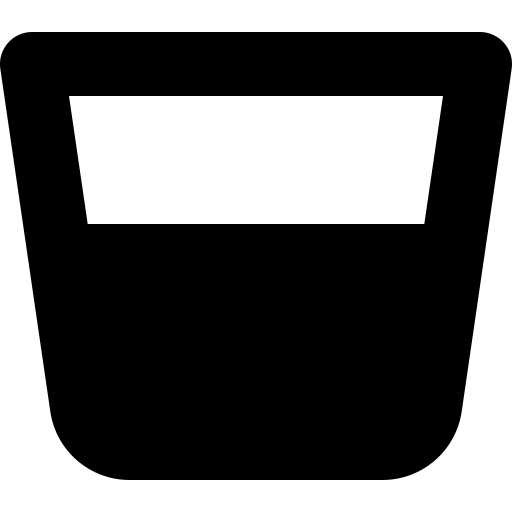
Tags: icon, FontAwesome, fa-icon, solid, whiskey, glass